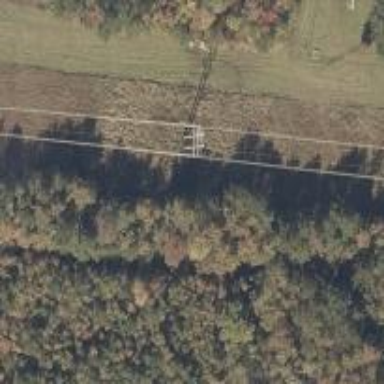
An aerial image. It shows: Power pole.